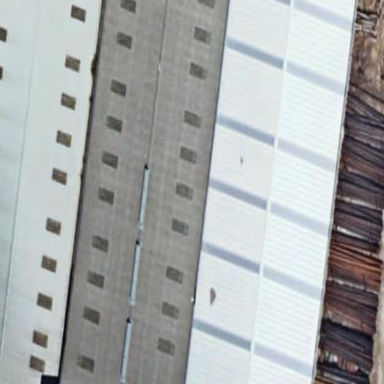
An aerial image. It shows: Warehouse building.